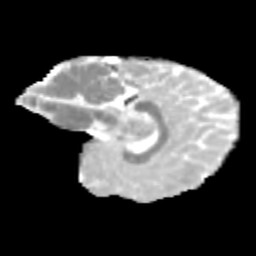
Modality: MD
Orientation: sagittal
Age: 12
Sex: female
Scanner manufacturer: siemens
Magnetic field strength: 3 T
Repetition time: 3.8 s
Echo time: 0.07 s